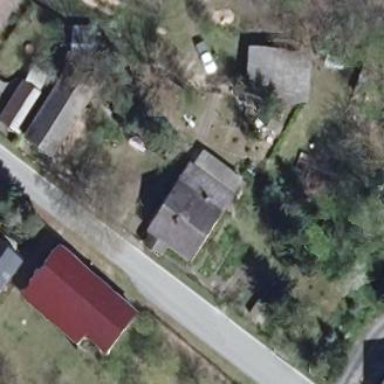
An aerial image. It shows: House with multiple building parts.